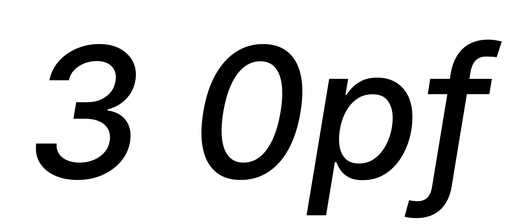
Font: Inter-Italic_Medium_Italic